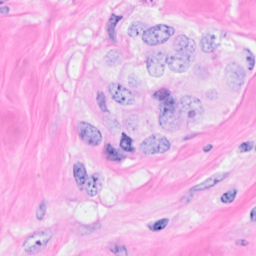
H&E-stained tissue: Breast